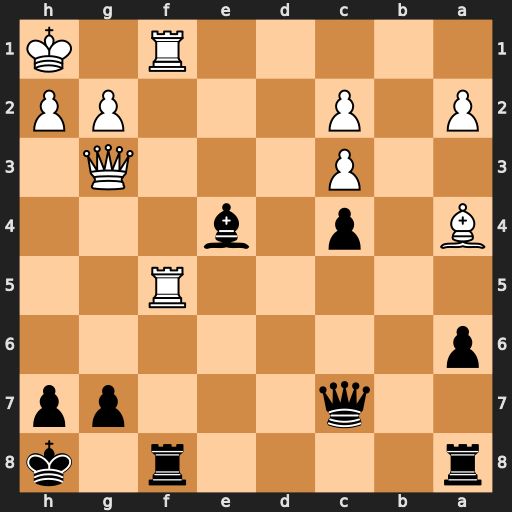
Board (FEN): r4r1k/2q3pp/p7/5R2/B1p1b3/2P3Q1/P1P3PP/5R1K
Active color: b
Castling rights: -
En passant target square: -
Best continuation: Rxf5 Rxf5 Qxg3 hxg3 Bxf5